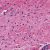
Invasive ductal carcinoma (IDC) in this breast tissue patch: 0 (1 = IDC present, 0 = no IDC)